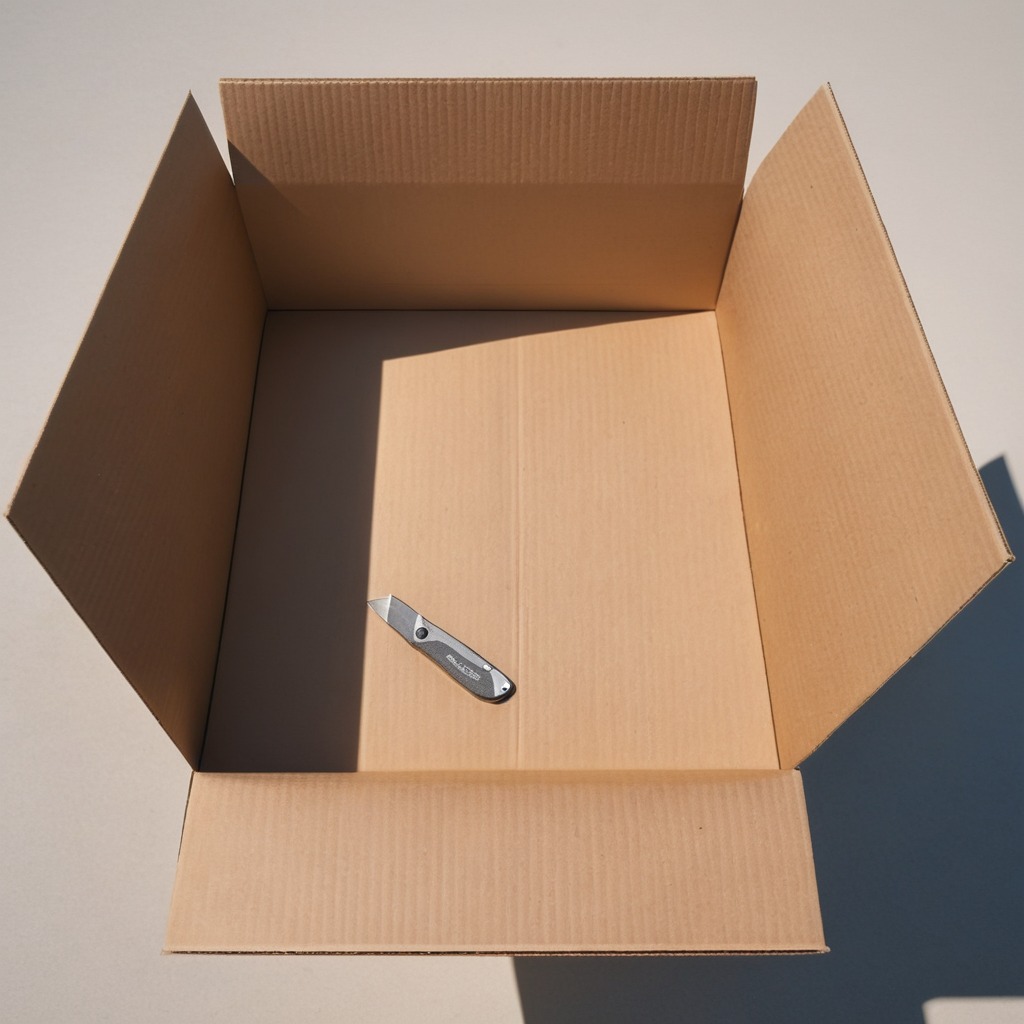
A utility knife lying on the cardboard box surface.